Field crop: maize
Growth stage: 2
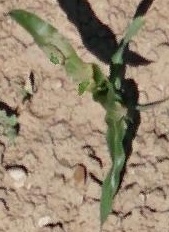
Species: maize